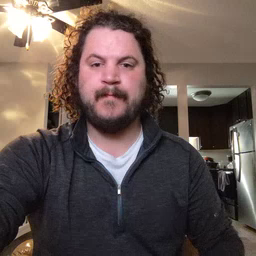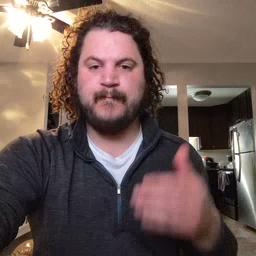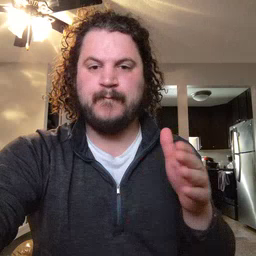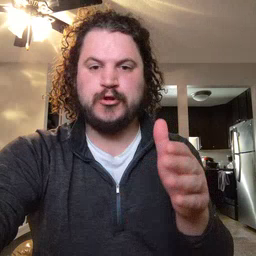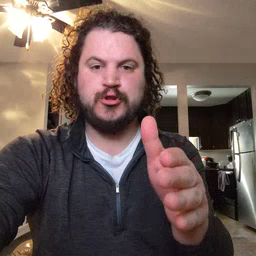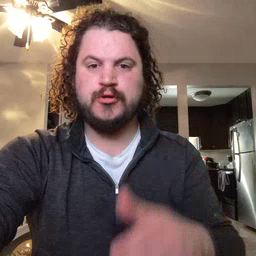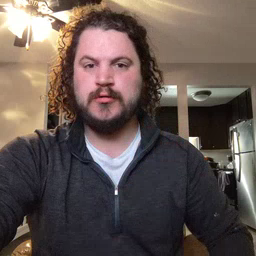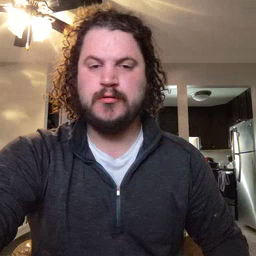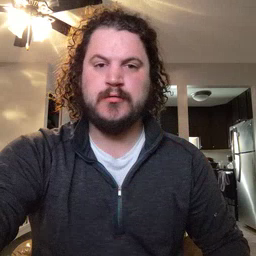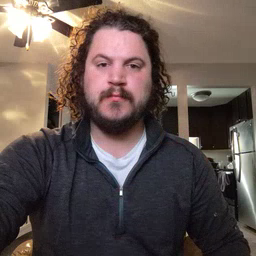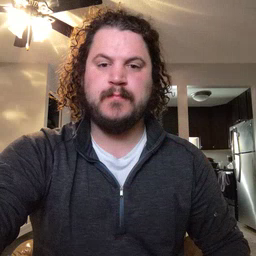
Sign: fish